Interaction volume radius: 10 \u00c5
Interaction volume height: 10 \u00c5
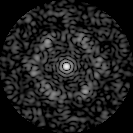
Disorder parameter: 0.7089